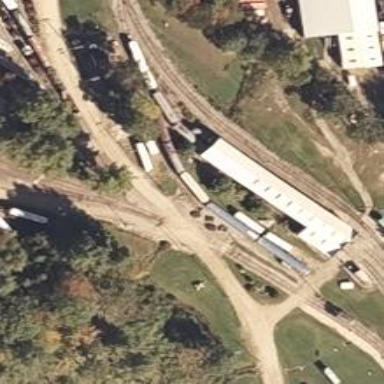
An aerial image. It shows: Tram railway yard with electrified contact line.